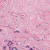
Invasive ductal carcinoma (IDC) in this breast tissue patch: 1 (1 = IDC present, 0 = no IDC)